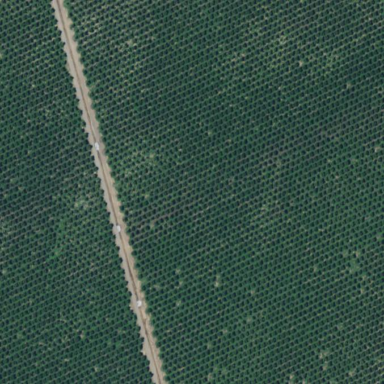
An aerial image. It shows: Orchard.